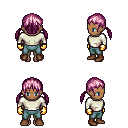
a pixel art fantasy rpg character, female body template, human, dark skin, white long-sleeve shirt, teal pants, pink twin-tailed hairstyle, gold gloves, brown shoes, four views (front, back, left, right), 2x2 character sprite sheet, small pixel art, hard edges, no anti-aliasing